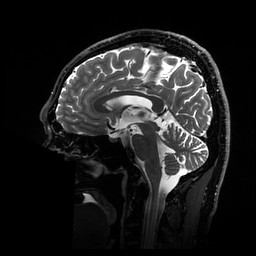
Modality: T2w
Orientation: axial